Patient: sex M, age 69
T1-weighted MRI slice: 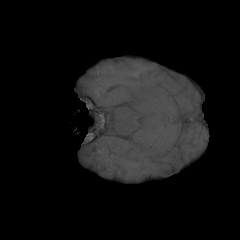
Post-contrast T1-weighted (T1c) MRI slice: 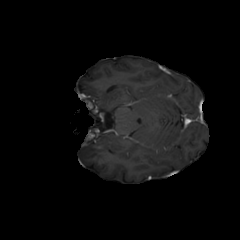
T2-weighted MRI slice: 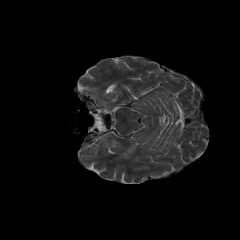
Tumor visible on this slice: no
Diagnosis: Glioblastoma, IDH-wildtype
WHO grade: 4